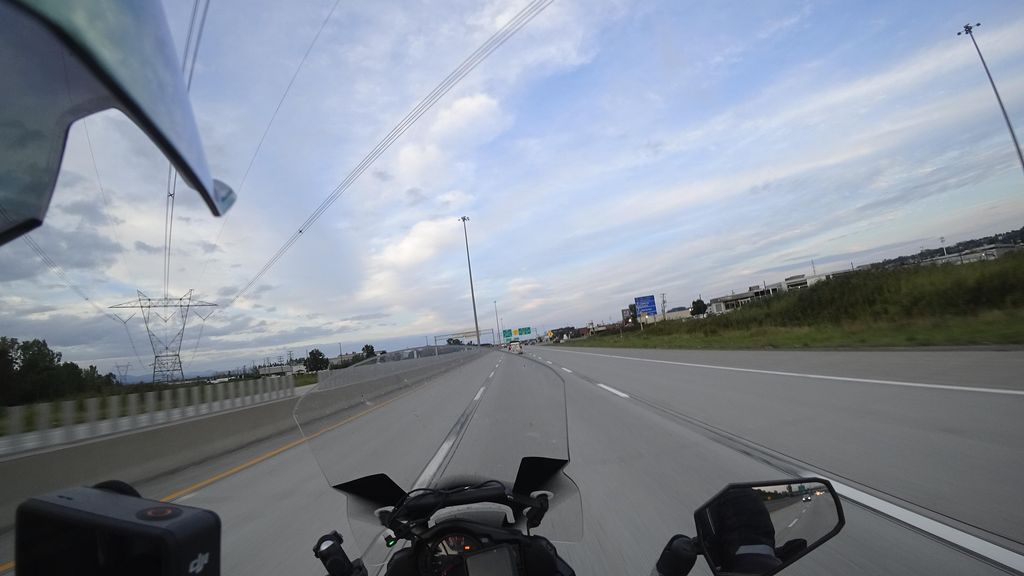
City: quebec_city